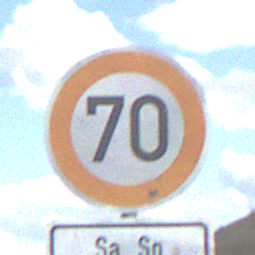
Verkehrszeichen: Geschwindigkeit70
Zusatzzeichen unten: ZeitangabenMitBeschraenkungAufWochentage9
Umgebung: Outdoor, Nature
Tageszeit: Midday
Wetter: PartlyCloudy
Licht: Natural
Jahreszeit: NotSpecified
Kontrast: LowContrast